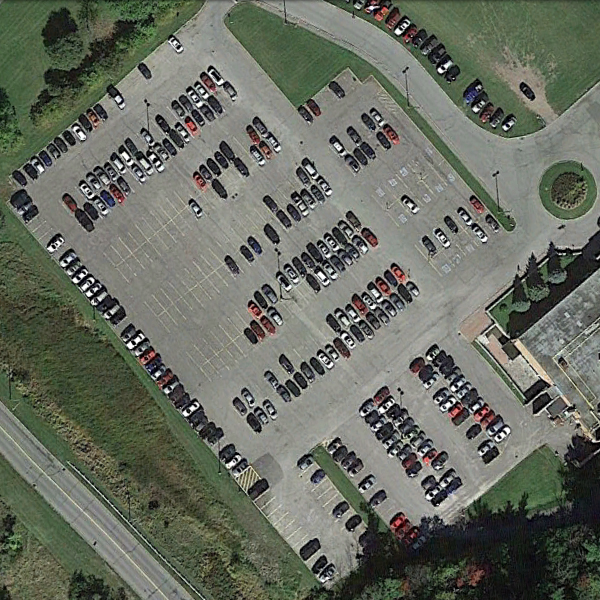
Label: Parking